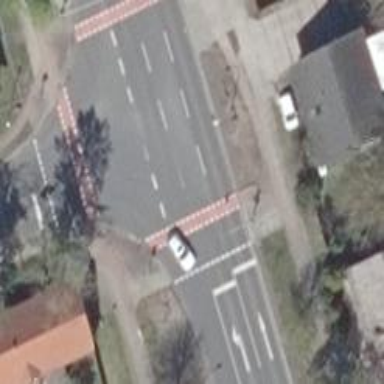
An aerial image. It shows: Crossing on asphalt path.